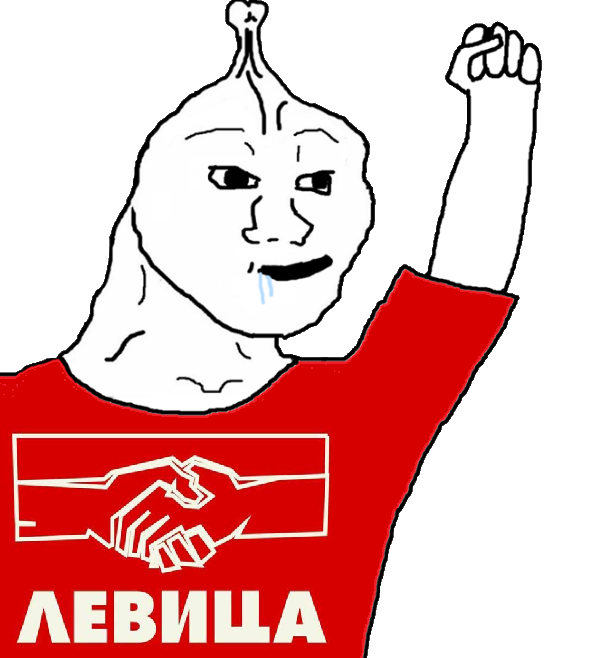
Label: 5_Brainlet